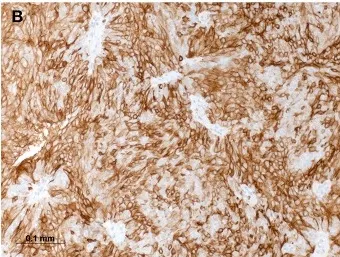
Immunostaining for CD5.
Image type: pathology (immunostaining)